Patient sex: F
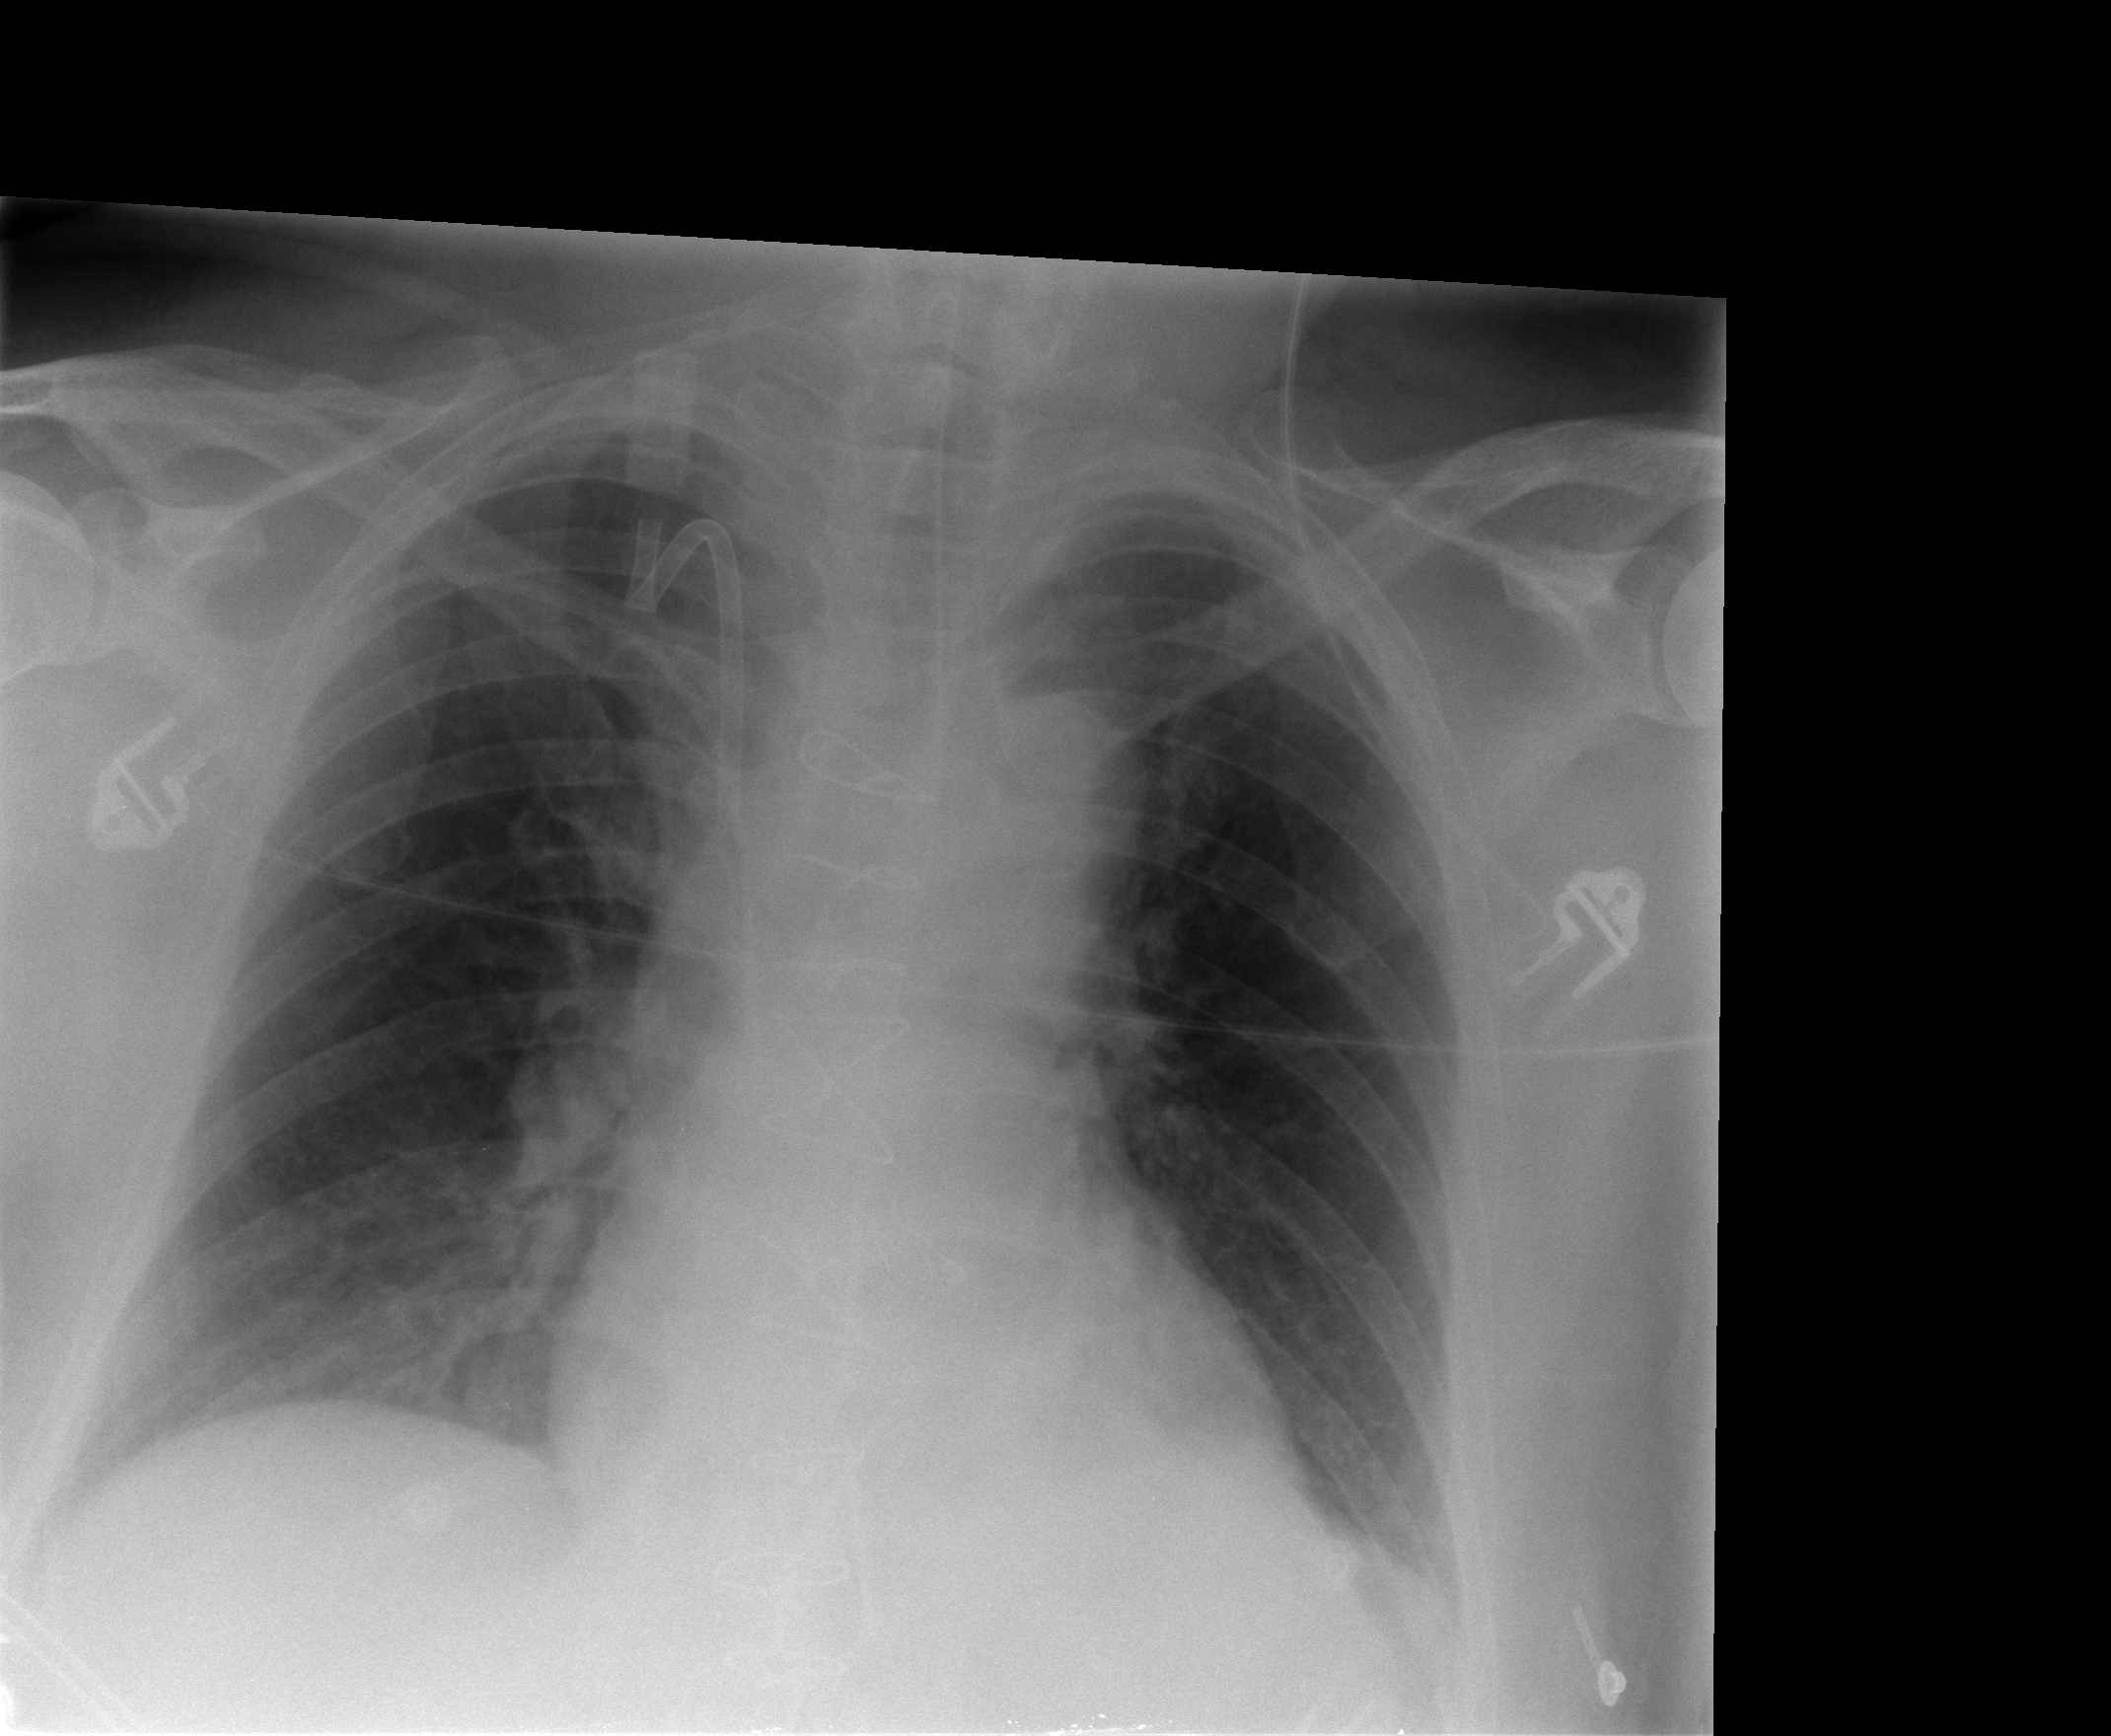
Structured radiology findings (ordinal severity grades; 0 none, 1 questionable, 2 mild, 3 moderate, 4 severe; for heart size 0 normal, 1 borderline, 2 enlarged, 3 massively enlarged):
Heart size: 0
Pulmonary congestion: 0
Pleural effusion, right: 0
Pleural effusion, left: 0
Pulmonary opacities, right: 0
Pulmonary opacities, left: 0
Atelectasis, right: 2
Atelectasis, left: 2